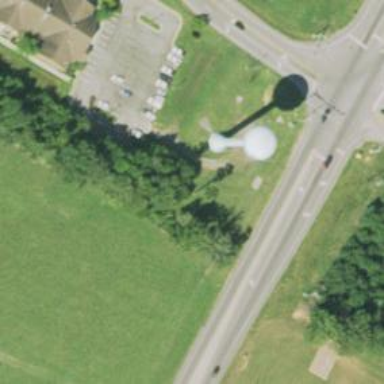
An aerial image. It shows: Water tower that is man-made.